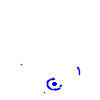
Particle: pion